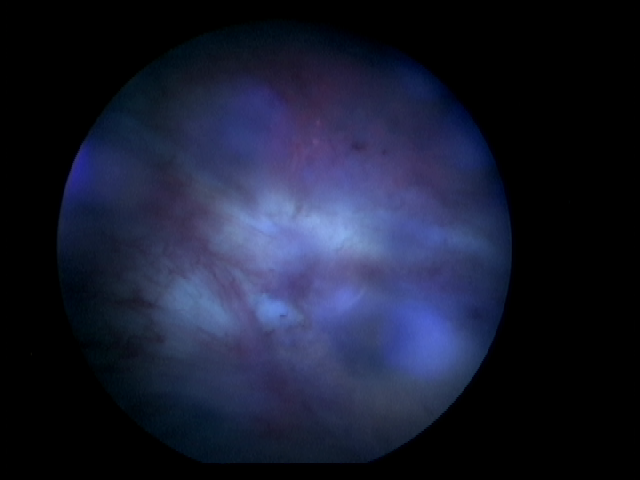
Modality: BLC
Class: Malignant
Subclass: HighGradePapillary
Lesion: L1
Stage: Ta
Morphology: Non-papillary
Bladder cancer association: Yes